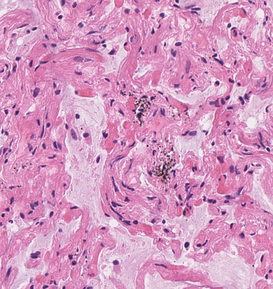
Tumor epithelial tissue: no
Tumor-associated stroma tissue: no
Normal tissue: yes